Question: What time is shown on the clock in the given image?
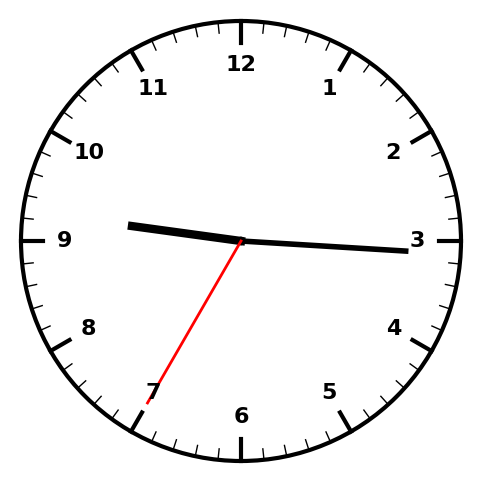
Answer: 09:15:35